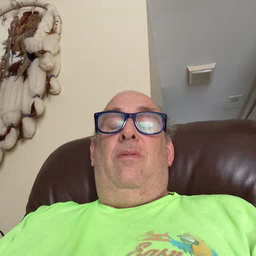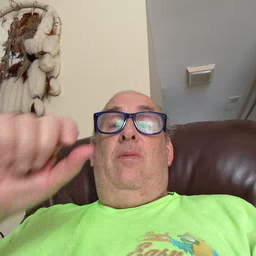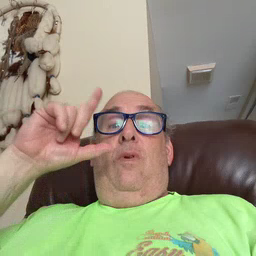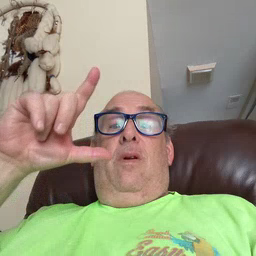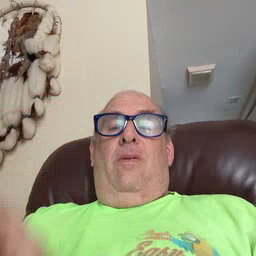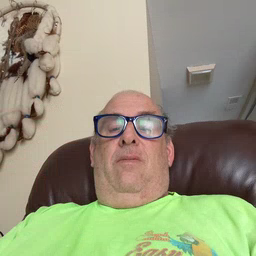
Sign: awake